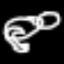
Label: frog